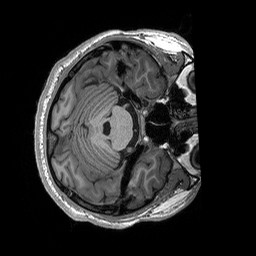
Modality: T1w
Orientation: axial
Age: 20
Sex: male
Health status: healthy
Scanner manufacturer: siemens
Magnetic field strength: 3 T
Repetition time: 2.53 s
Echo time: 0.00227 s